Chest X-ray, PA view. Patient: 27 years old, sex F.
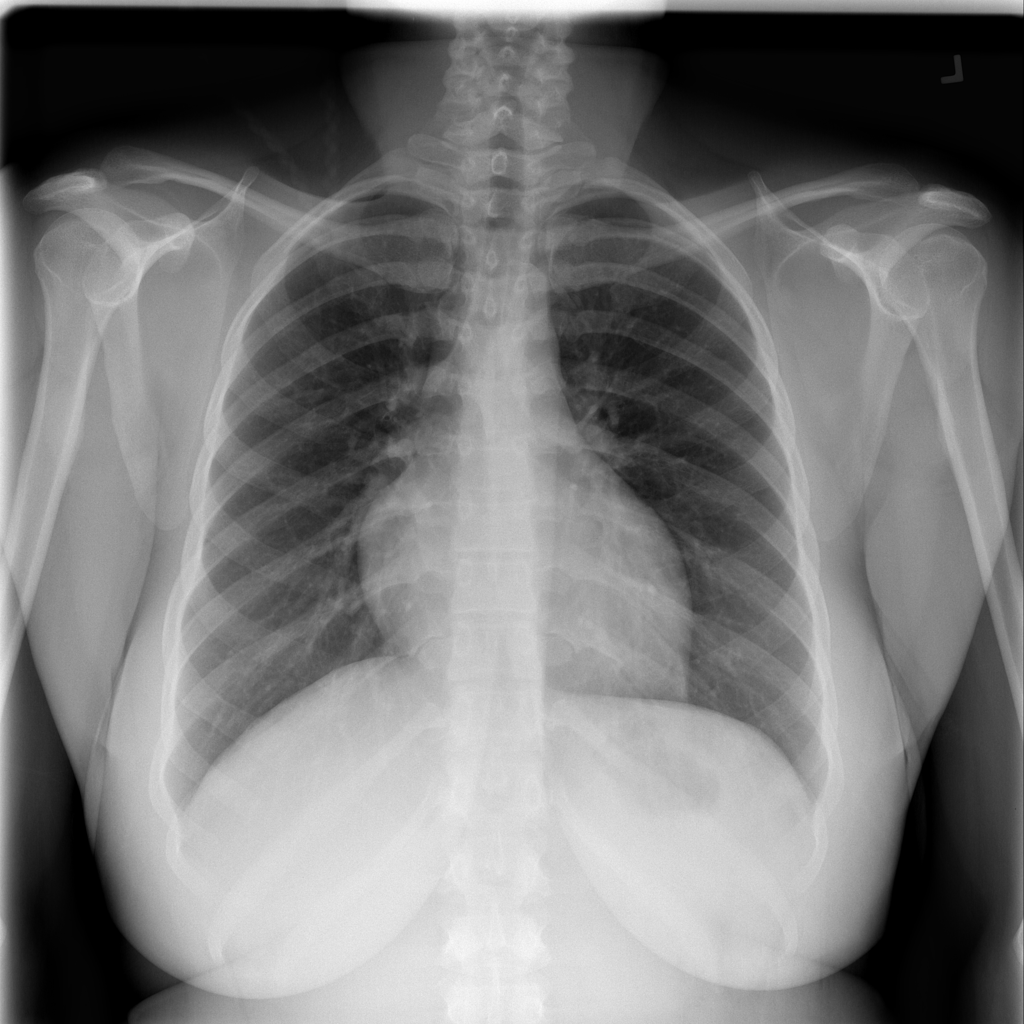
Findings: No Finding